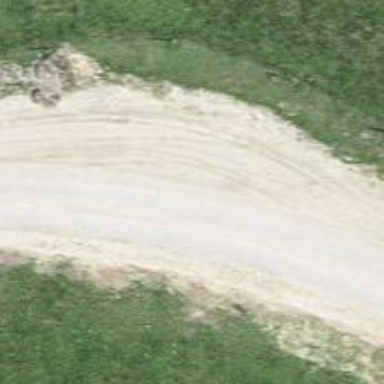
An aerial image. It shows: Passing place on the road.